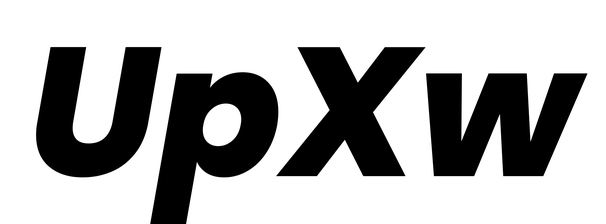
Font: Poppins-ExtraBoldItalic